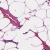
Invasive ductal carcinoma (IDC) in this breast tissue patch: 0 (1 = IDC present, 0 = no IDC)